Question: I'm looking into creating a simple web app, a part of which will display associated with . I've decided to look into using the 'FILETABLE' feature of SQL Server which will allow binary image data to be uploaded into the exposed share directly. As such there is a use case to allow the deletion of files (rows in a 'FILETABLE') through Windows Explorer. This example replicates the issue, which stems from having a foreign key relationship to a 'FILETABLE'.
Having already added an image using File Explorer to the 'FILETABLE' with the 'path_locator' of '0xFF5354649088A1EFEE8F747CD11030F80800170620':
'''
CREATE TABLE [dbo].[Image] AS FILETABLE WITH (FileTable_Directory = 'Images');
GO
CREATE TABLE [dbo].[ImageLink] (
[id] INT NOT NULL IDENTITY(1, 1)
,[path_locator] HIERARCHYID NOT NULL
,FOREIGN KEY ([path_locator]) REFERENCES [dbo].[Image] ([path_locator])
);
GO
INSERT INTO [dbo].[ImageLink] ([path_locator]) VALUES (0xFF5354649088A1EFEE8F747CD11030F80800170620);
'''
Upon deleting the file through File Explorer...

... the file disappears from the directory as Windows reports the deletion a success but the row is not removed from the 'FILETABLE'.
However, when trying to delete through SQL Server, the familiar reference constraint conflict error is thrown:
'''
DELETE FROM [dbo].[Image] WHERE [path_locator] = 0xFF5354649088A1EFEE8F747CD11030F80800170620;
Msg 547, Level 16, State 0, Line 69
The DELETE statement conflicted with the REFERENCE constraint "FK__ImageLink__path___5070F446". The conflict occurred in database "FileTableTest", table "dbo.ImageLink", column 'path_locator'.
'''
I added an 'AFTER DELETE' trigger to the 'FILETABLE' with the intention of removed the referencing row, but this also get executed.
- -
From <URL>, the following section kind of confirms the behaviour, although doesn't offer any further information.
> When you access the files in a FileTable by using file I/O APIs, these operations are not associated with any user transactions, and have the following additional characteristics:-
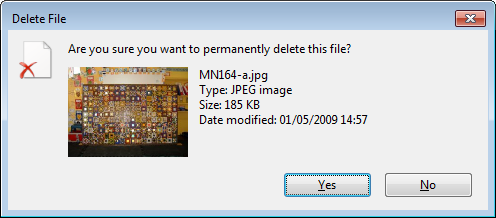
Answer: The problem is the foreign key.
Use 'ON CASCADE DELETE' in your foreign key, so when you delete through File Explorer the associated ImageLink is deleted too.